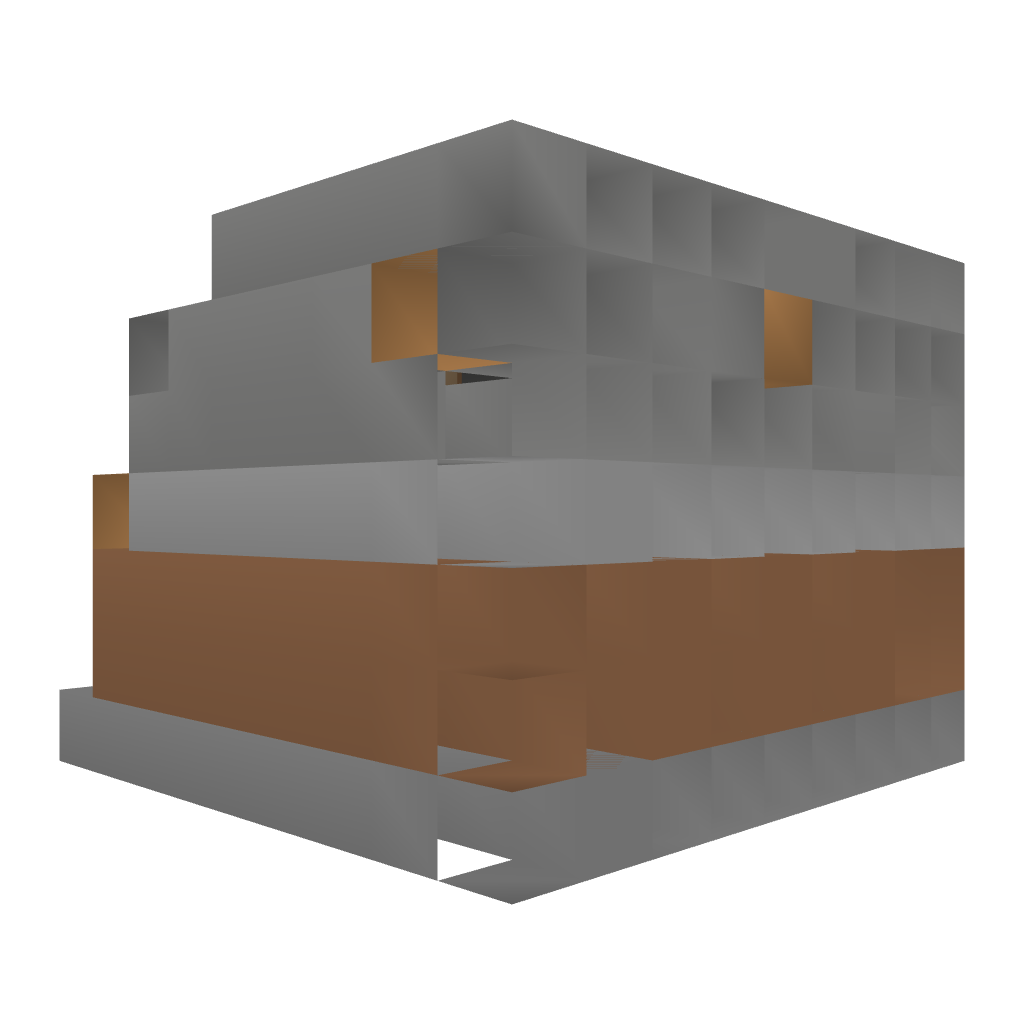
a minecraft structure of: Drum Set